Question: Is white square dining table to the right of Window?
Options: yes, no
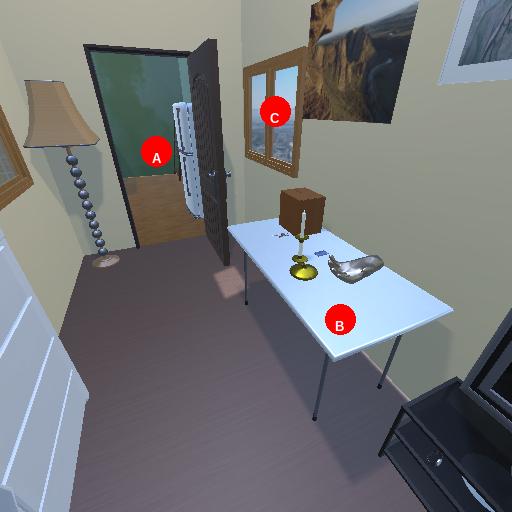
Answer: yes